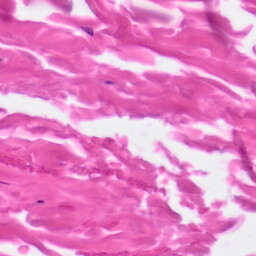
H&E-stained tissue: Skin